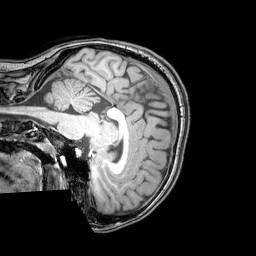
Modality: T1w
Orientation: sagittal
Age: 20
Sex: female
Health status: healthy
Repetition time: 0.081 s
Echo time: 0.037 s